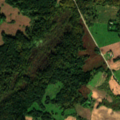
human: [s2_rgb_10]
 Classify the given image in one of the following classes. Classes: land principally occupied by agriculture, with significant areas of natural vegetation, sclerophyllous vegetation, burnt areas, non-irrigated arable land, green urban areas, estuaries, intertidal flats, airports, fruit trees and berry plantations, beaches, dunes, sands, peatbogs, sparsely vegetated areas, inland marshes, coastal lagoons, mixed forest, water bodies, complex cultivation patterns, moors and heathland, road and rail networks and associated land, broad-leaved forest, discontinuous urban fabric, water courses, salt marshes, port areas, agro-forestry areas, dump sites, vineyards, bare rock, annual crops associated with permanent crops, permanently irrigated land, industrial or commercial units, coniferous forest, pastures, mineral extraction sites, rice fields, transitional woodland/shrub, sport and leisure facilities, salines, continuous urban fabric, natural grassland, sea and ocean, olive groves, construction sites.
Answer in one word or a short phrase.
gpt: non-irrigated arable land, land principally occupied by agriculture, with significant areas of natural vegetation, broad-leaved forest, transitional woodland/shrub